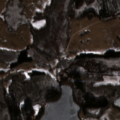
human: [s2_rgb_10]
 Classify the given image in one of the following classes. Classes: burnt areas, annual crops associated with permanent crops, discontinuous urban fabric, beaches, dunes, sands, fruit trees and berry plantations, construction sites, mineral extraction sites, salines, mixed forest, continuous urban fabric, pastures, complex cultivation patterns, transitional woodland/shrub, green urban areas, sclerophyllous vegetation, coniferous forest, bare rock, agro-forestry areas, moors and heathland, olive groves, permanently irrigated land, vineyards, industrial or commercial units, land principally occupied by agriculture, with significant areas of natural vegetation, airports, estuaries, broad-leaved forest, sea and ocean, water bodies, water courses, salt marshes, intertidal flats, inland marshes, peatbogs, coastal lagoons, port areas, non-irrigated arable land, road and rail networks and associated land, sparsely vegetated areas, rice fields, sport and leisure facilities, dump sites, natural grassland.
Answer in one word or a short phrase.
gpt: pastures, complex cultivation patterns, mixed forest, transitional woodland/shrub, water bodies